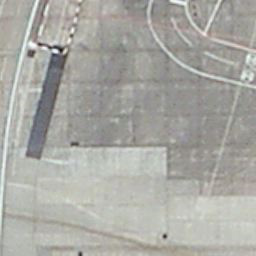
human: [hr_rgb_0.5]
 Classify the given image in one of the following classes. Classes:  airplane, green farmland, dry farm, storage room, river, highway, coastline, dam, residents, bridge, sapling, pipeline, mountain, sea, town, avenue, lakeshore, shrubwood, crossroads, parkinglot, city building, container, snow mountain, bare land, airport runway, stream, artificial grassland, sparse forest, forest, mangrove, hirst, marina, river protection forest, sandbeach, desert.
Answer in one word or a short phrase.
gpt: airport runway